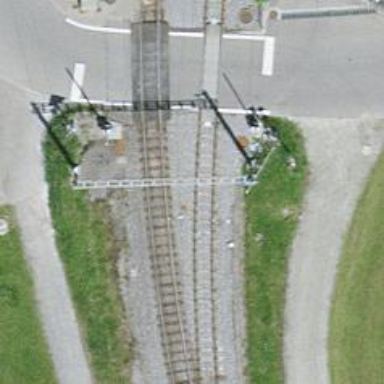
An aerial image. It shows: Narrow-gauge railway track with electrified contact line. The railway has one track.